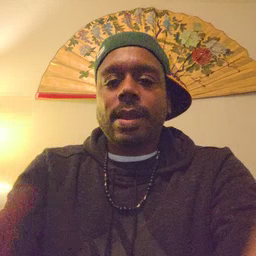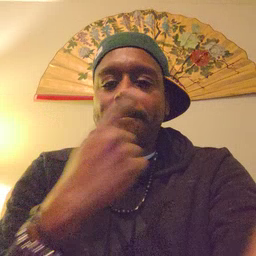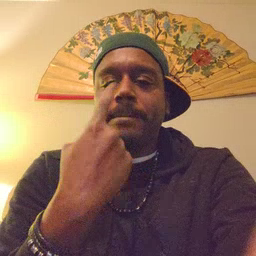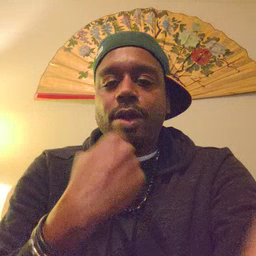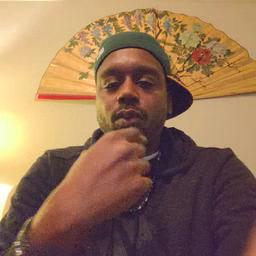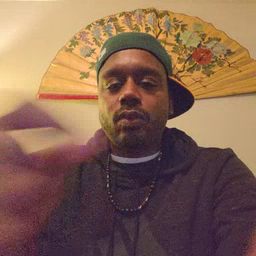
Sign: mouth